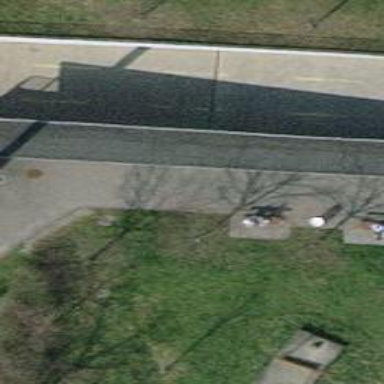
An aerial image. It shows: Brown bench.